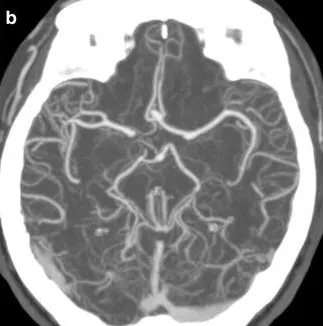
CT angiography demonstrated ruptured aneurysm of the anterior communicating artery (b).
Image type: radiology (ct)